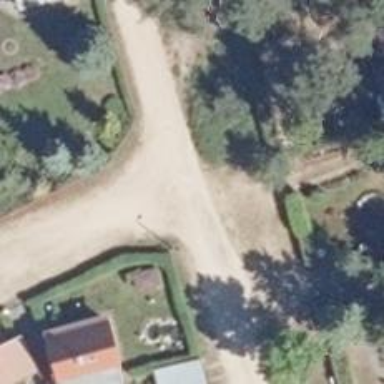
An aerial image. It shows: Residential road.